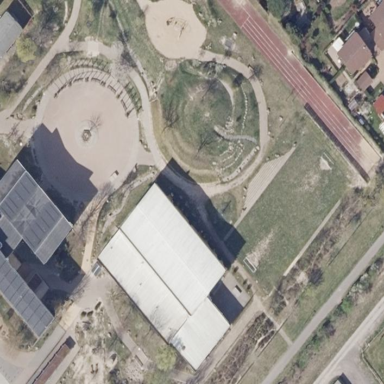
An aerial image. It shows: School.